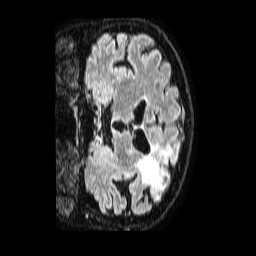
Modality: FLAIR
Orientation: coronal
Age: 56
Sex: female
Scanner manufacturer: philips
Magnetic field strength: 1.5 T
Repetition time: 4.8 s
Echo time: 0.3 s